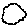
Label: cloud